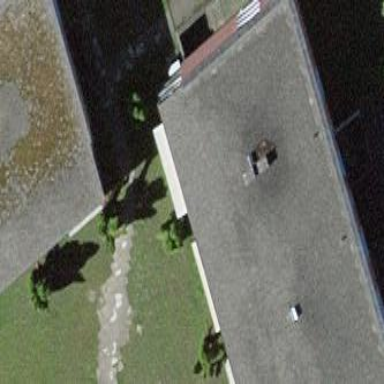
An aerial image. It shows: Building.